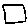
Label: square